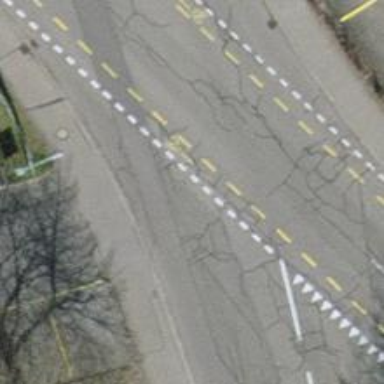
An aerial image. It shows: Residential road with asphalt surface and separate sidewalk.